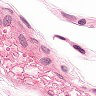
Metastatic tissue present: no